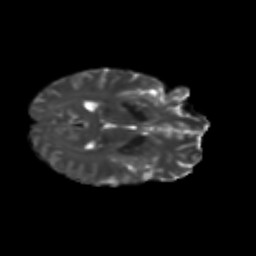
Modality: T2w
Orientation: axial
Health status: ill
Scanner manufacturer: siemens
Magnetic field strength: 3 T
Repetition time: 13.7 s
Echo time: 0.098 s